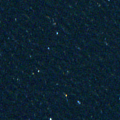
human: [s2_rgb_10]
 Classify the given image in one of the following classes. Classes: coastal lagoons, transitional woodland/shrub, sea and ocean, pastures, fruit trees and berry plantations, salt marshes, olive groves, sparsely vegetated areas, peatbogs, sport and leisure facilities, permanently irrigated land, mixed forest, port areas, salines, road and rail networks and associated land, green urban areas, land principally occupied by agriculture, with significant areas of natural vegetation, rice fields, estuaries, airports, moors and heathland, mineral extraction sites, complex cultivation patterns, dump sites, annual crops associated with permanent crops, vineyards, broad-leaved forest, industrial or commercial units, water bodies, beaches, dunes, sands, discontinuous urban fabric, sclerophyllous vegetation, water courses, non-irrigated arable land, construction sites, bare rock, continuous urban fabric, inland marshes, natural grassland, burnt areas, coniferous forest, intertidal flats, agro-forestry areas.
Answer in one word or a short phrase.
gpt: sea and ocean